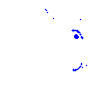
Particle: proton